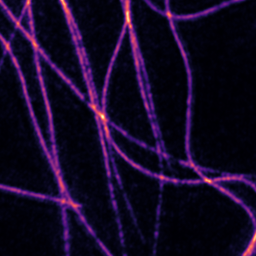
Label: Super-resolution Microtubules image